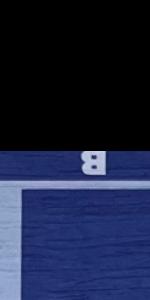
Label: Empty